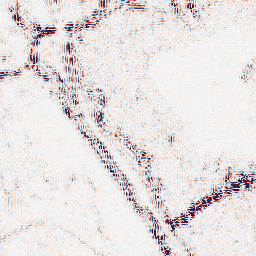
Category: wavelet
Decomposition family: wavelet_reverse_biorthogonal
Decomposition parameters: wavelet: rbio2.4
level: 2
Upsampling method: sinc_hamming
Upsampling parameters: scale: 2
kernel_size: 4
Upsampling scale: 2